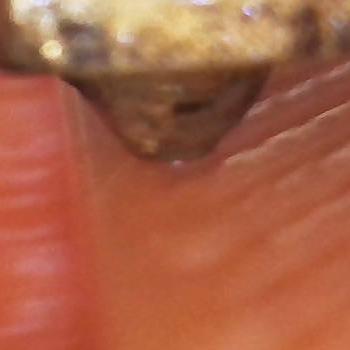
Flow rate: 184%